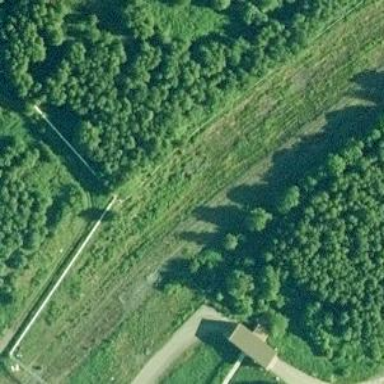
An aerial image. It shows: Abandoned railway yard.